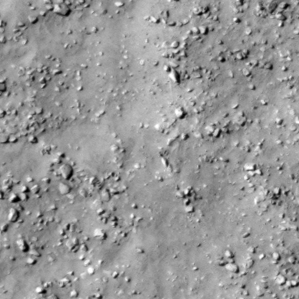
Label: non_frost